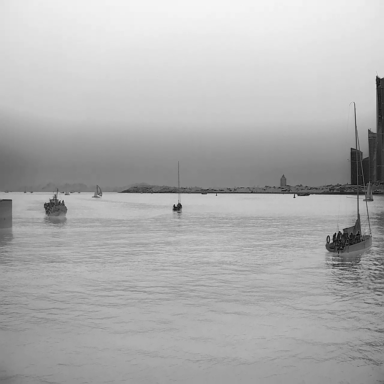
There are four sailboats in the infrared image.